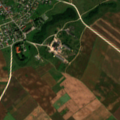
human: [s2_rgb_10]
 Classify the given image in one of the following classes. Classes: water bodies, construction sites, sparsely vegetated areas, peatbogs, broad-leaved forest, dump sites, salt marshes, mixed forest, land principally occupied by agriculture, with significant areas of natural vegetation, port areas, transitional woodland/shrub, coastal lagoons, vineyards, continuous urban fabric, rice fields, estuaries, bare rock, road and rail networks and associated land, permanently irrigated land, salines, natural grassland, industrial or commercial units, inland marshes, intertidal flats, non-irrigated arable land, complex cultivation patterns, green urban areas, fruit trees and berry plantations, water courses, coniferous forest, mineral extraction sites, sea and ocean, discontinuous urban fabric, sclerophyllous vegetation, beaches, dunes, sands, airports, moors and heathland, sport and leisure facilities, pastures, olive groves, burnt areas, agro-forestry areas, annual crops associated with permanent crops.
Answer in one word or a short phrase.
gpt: discontinuous urban fabric, non-irrigated arable land, pastures, land principally occupied by agriculture, with significant areas of natural vegetation